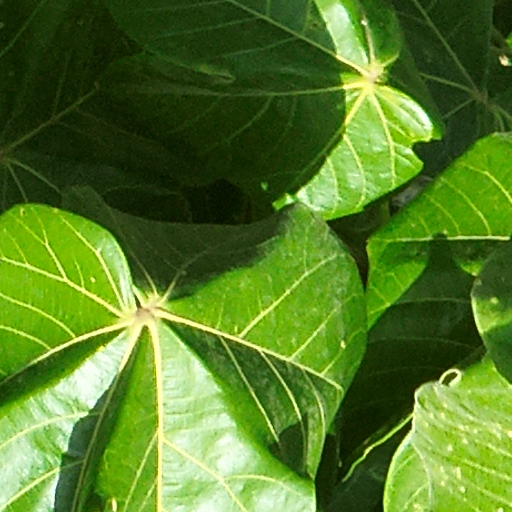
Species: Sterculia apetala
GBIF accepted scientific name: Sterculia apetala
Crown area (m\u00b2): 325.549